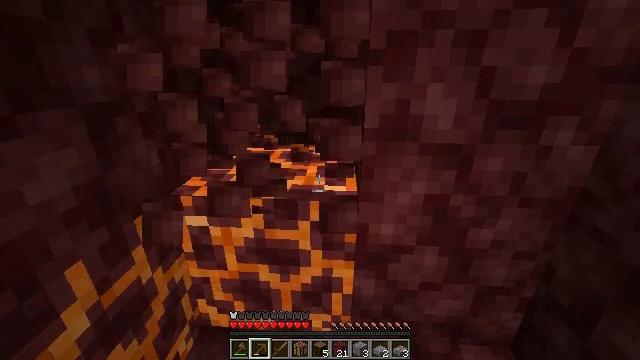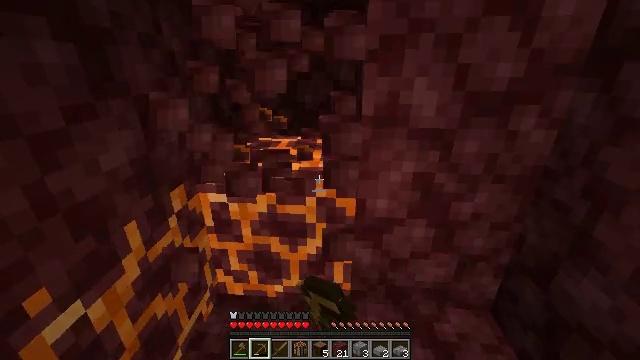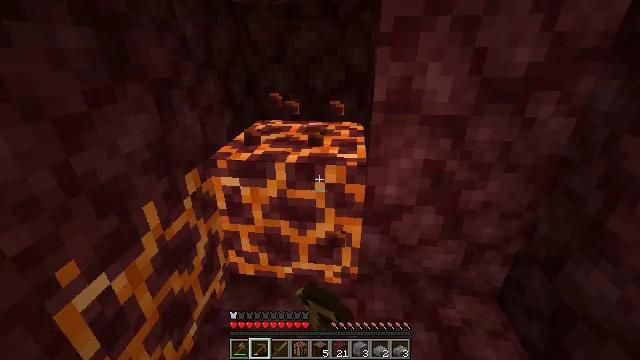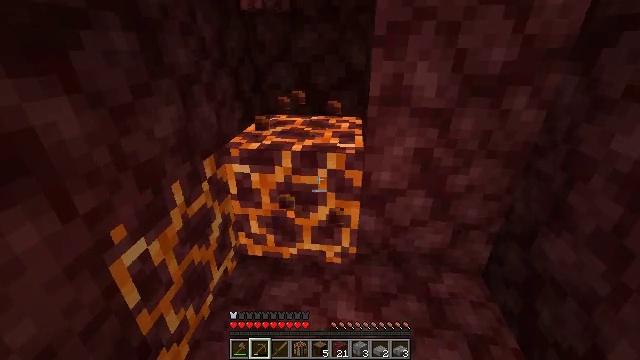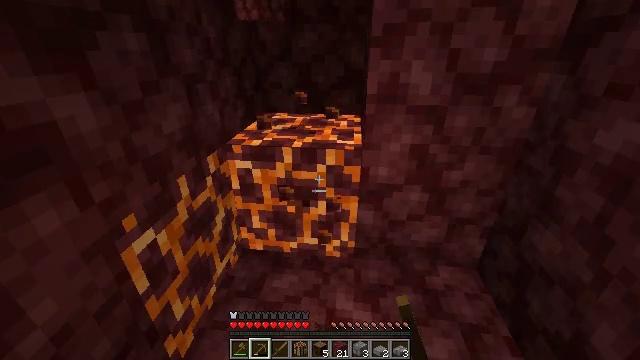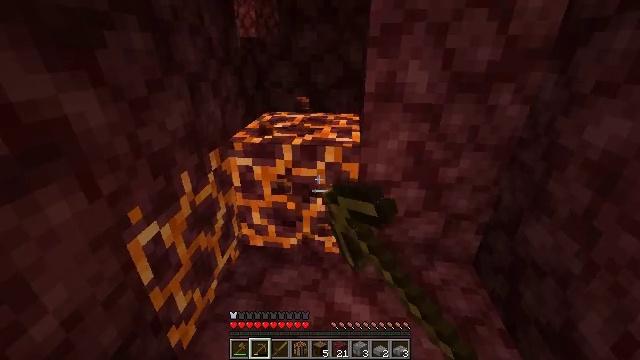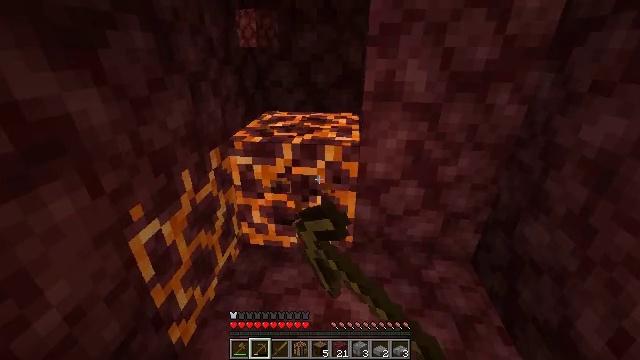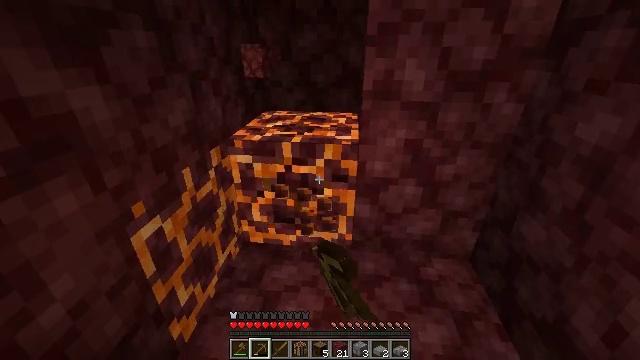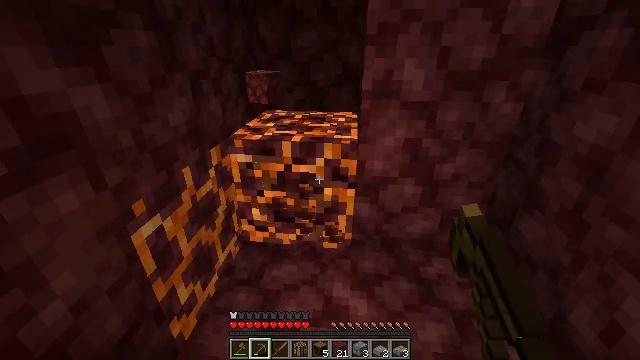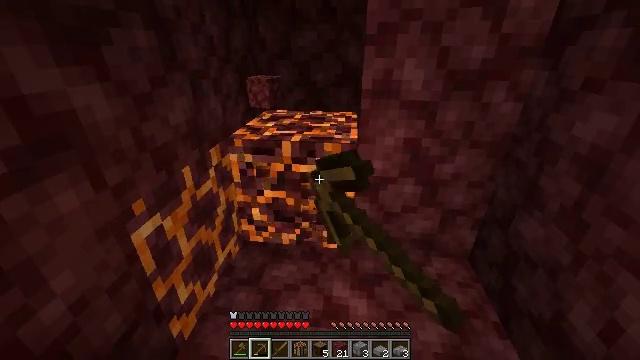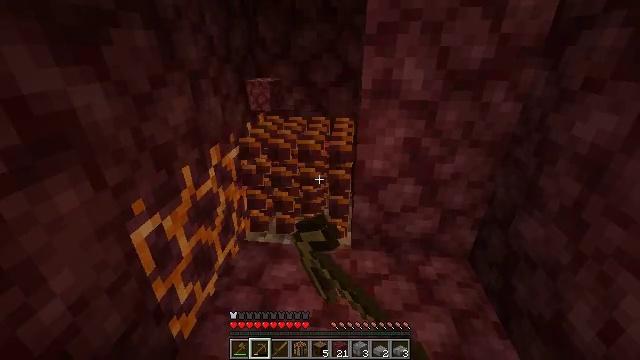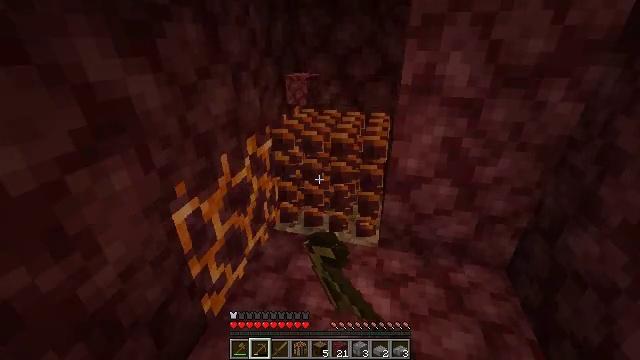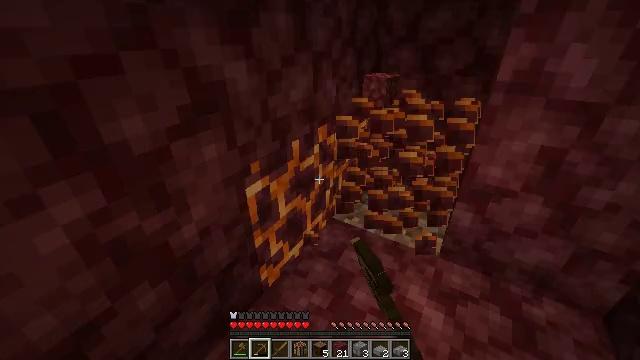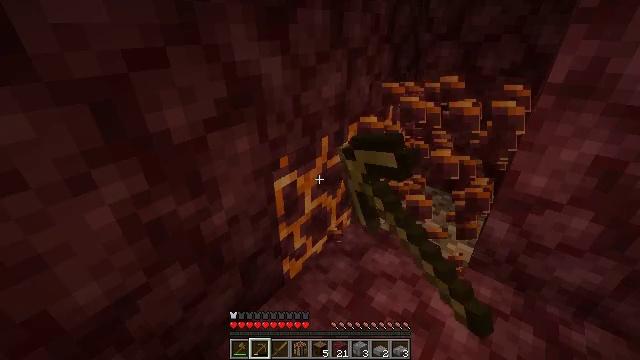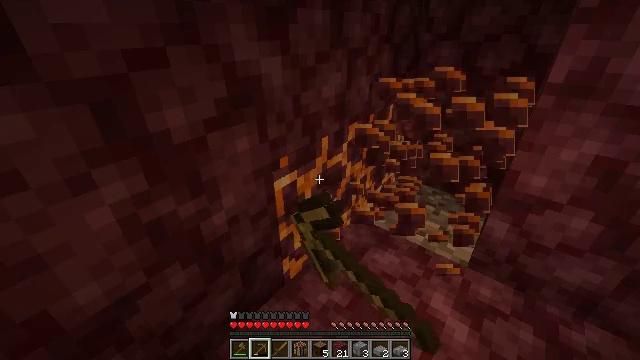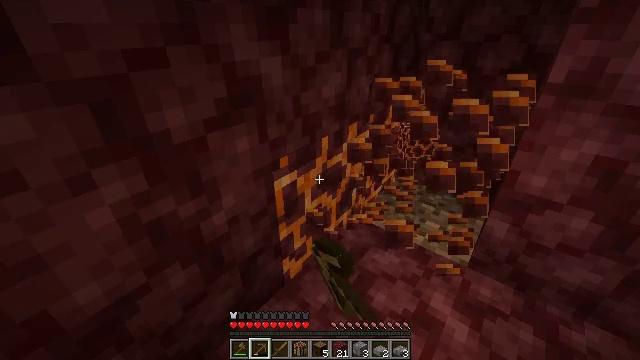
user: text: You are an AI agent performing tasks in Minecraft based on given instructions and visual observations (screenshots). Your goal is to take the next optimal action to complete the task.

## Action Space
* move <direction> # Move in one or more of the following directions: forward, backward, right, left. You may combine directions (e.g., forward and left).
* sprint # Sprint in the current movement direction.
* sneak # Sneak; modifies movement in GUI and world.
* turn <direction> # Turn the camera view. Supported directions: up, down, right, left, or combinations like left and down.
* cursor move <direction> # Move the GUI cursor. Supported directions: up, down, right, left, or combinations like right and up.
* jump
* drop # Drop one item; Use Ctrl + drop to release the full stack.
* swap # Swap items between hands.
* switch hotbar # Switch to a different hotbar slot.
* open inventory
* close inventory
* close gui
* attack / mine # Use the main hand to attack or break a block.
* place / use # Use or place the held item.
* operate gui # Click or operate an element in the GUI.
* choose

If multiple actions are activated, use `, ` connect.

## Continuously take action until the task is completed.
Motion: motion action
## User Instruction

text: Gather the magma block using a pickaxe.
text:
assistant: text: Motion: move back, attack / mine
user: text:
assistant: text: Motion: move back, turn left and down, attack / mine
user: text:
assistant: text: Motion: attack / mine
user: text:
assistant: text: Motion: attack / mine
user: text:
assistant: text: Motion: attack / mine
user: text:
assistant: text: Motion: attack / mine
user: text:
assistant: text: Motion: attack / mine
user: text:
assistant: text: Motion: attack / mine
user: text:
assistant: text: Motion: attack / mine
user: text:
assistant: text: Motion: attack / mine
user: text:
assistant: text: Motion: turn left and down, attack / mine
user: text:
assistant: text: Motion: turn left and down, attack / mine
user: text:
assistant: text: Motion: turn left, attack / mine
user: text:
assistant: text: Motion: attack / mine
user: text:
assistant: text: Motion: attack / mine
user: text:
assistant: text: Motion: attack / mine
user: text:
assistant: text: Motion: attack / mine
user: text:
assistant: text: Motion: attack / mine
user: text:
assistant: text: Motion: attack / mine
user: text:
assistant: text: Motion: attack / mine
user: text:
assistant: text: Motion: attack / mine
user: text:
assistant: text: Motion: attack / mine
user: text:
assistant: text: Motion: attack / mine
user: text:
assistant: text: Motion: attack / mine
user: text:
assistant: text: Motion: attack / mine
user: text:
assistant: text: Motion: attack / mine
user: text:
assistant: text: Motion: attack / mine
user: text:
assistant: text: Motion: attack / mine
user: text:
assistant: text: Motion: attack / mine